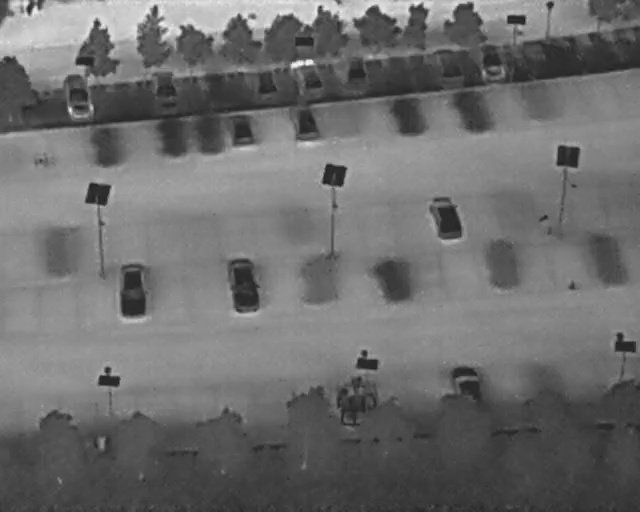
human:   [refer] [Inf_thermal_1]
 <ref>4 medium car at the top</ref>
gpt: <box>[[44, 12, 51, 17, 167], [52, 11, 58, 15, 174], [35, 23, 40, 27, 172], [45, 21, 50, 26, 172]]</box>

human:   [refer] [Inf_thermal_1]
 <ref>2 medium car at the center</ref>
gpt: <box>[[33, 52, 42, 59, 171], [65, 39, 73, 45, 168]]</box>

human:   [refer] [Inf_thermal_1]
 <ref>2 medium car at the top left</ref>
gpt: <box>[[8, 16, 16, 21, 172], [22, 14, 29, 20, 172]]</box>

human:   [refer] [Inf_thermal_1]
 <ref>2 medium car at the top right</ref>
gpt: <box>[[67, 10, 72, 14, 166], [73, 9, 79, 14, 169]]</box>

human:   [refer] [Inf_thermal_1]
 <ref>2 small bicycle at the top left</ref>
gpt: <box>[[3, 0, 5, 2, 2], [5, 0, 7, 2, 2]]</box>

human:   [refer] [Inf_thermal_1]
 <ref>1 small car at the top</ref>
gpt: <box>[[39, 13, 43, 18, 172]]</box>